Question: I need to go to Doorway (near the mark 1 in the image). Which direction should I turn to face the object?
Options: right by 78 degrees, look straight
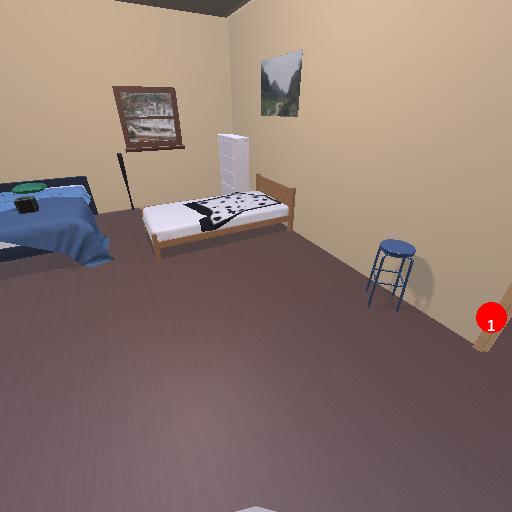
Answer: right by 78 degrees